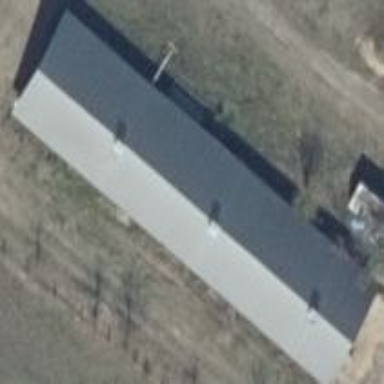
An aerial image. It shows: Farm auxiliary building with gabled roof. The roof is light gray in color and oriented along the structure.